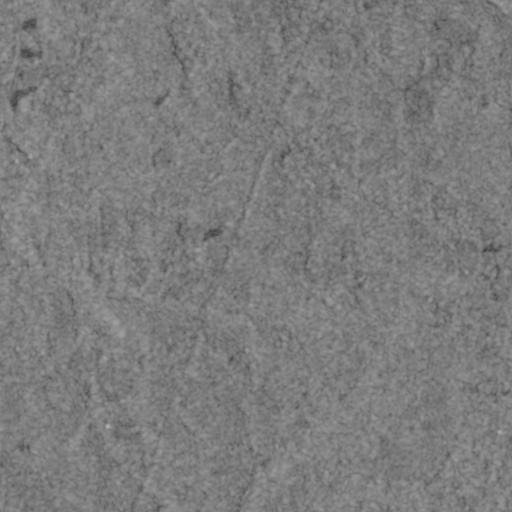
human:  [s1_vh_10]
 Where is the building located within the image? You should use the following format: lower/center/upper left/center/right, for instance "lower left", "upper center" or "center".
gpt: The building is located in the center left of the image.
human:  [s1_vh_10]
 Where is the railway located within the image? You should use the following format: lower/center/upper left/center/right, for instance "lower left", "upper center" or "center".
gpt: The railway is located in the left of the image.
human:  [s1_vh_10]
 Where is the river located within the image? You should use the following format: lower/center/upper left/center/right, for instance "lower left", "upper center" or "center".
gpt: The river is located in the left of the image.
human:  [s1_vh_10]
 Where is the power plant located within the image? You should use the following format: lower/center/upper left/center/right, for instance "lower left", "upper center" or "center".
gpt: There is no power plant in the image.

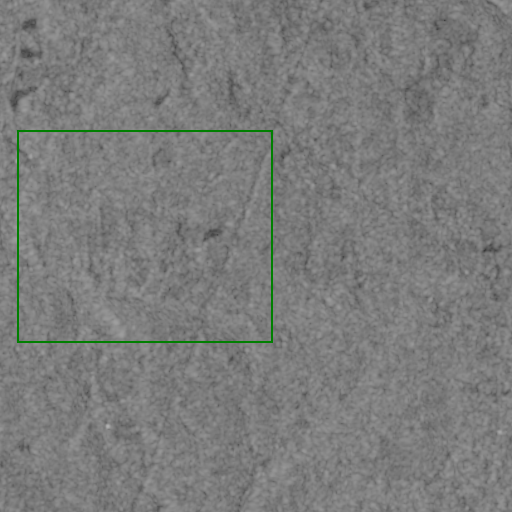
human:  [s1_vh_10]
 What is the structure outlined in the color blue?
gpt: There is no blue outline.
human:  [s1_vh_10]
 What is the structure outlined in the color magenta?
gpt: There is no structure outlined in magenta.